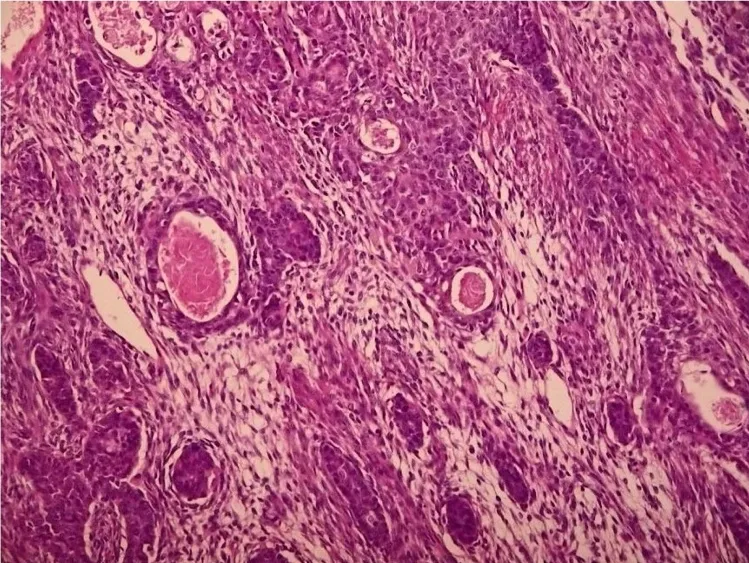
Microscopic appearance of synovial sarcoma. The tumor consisted of spindle-to-avoid cells and tubular glandular structures in addition to hemorrhage and necrosis. (hematoxylin-eosin, original magnification: 200x).
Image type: pathology (h&e)